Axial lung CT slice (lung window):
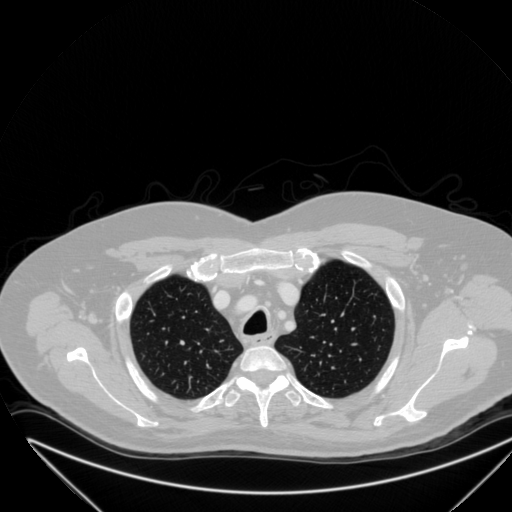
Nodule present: no